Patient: sex F, age 68
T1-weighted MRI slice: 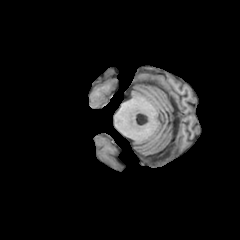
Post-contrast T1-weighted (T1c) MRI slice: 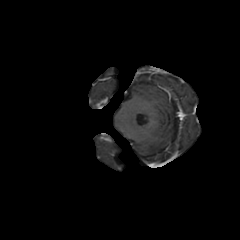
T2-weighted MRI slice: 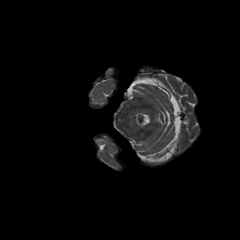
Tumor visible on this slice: no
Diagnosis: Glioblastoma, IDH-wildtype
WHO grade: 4